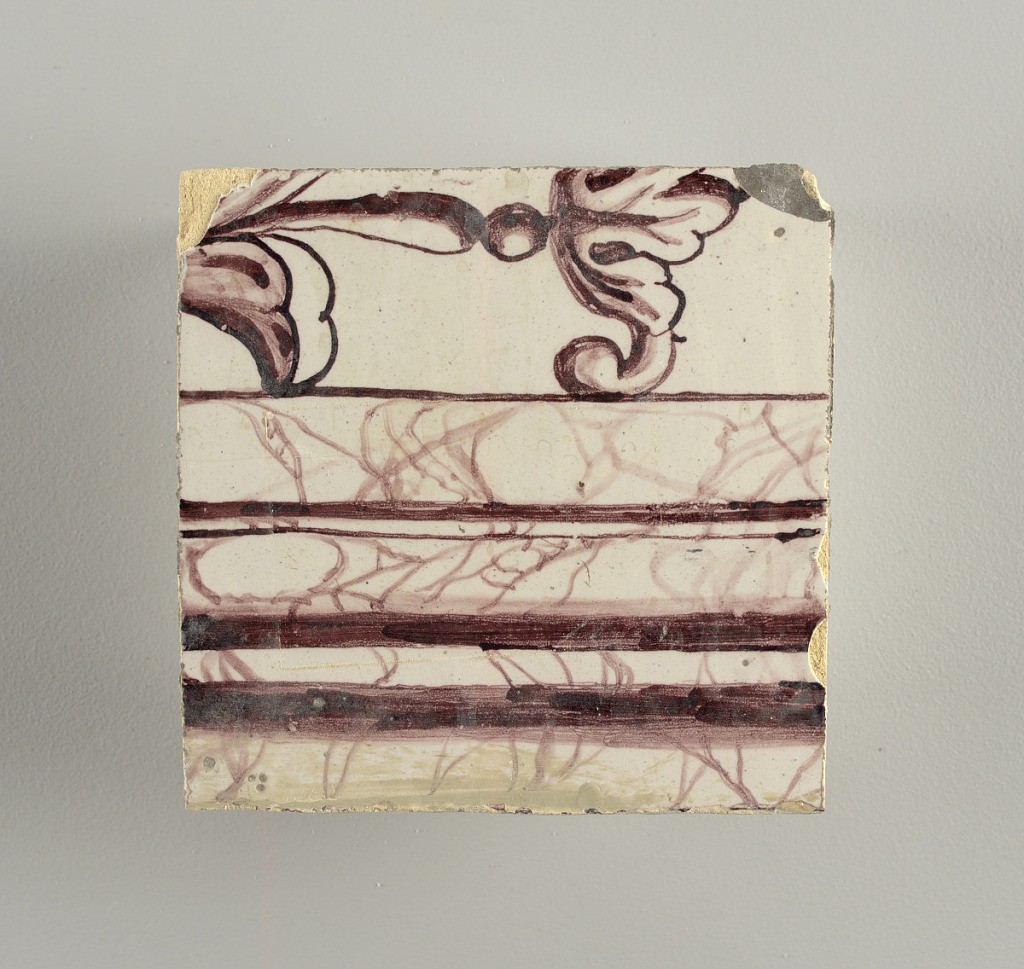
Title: Wall facing
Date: ca. 1725
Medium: tin-glazed earthenware, underglaze
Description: Running design for a frieze or a dado, composed of scrolls of foliage and strapwork, and four repeating motifs--a seated woman in a small upright oval medallion, a putto seated on a rocailled base, and strapwork in axial pattern.  The various panels, A to F, show various repeats of the same design, all being five tiles high and a varying number of tiles wide.